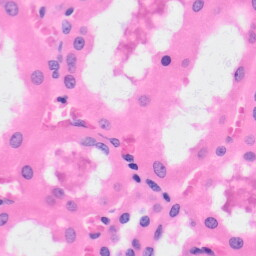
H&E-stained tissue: Kidney